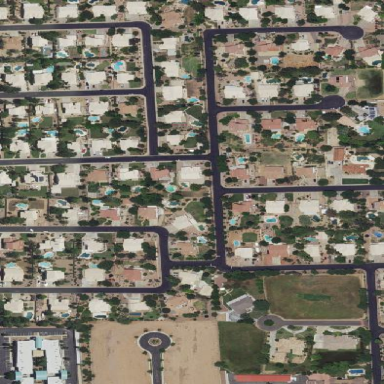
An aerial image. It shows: Single-family residential area.